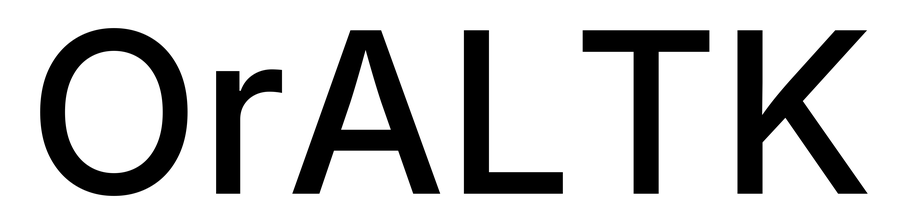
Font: Inter_Medium